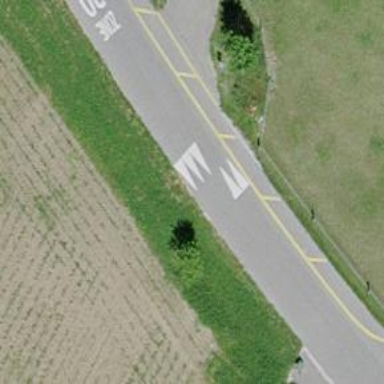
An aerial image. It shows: Asphalt road with bump for traffic calming.